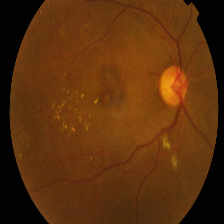
Diabetic retinopathy grade: Proliferative DR